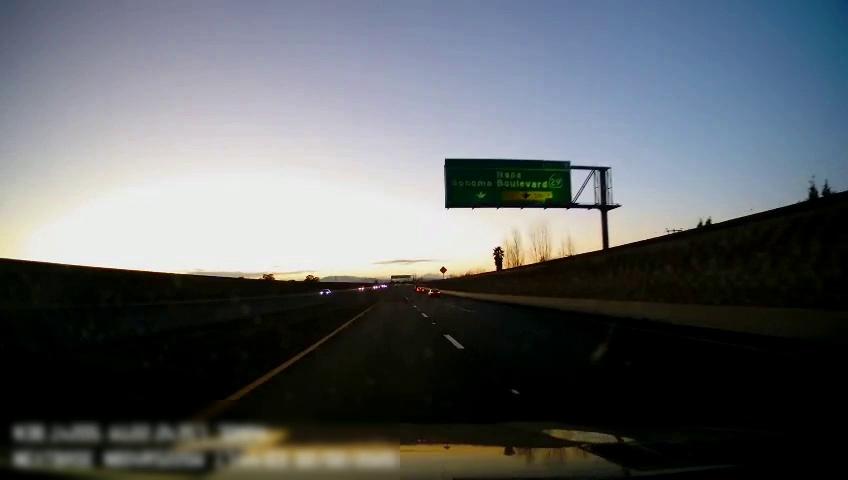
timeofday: Dusk/Dawn/Twilight
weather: Sunny
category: Drivable Space
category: Vehicles | Car
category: Vehicles | Car
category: Lanes | Current Lane
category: Lanes | Current Lane
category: Lanes | Alternate Lane
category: Lanes | Alternate Lane
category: Traffic | Signs